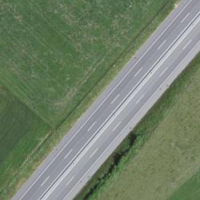
EUNIS habitat code: 57
Species observed at this site:
Milvus milvus